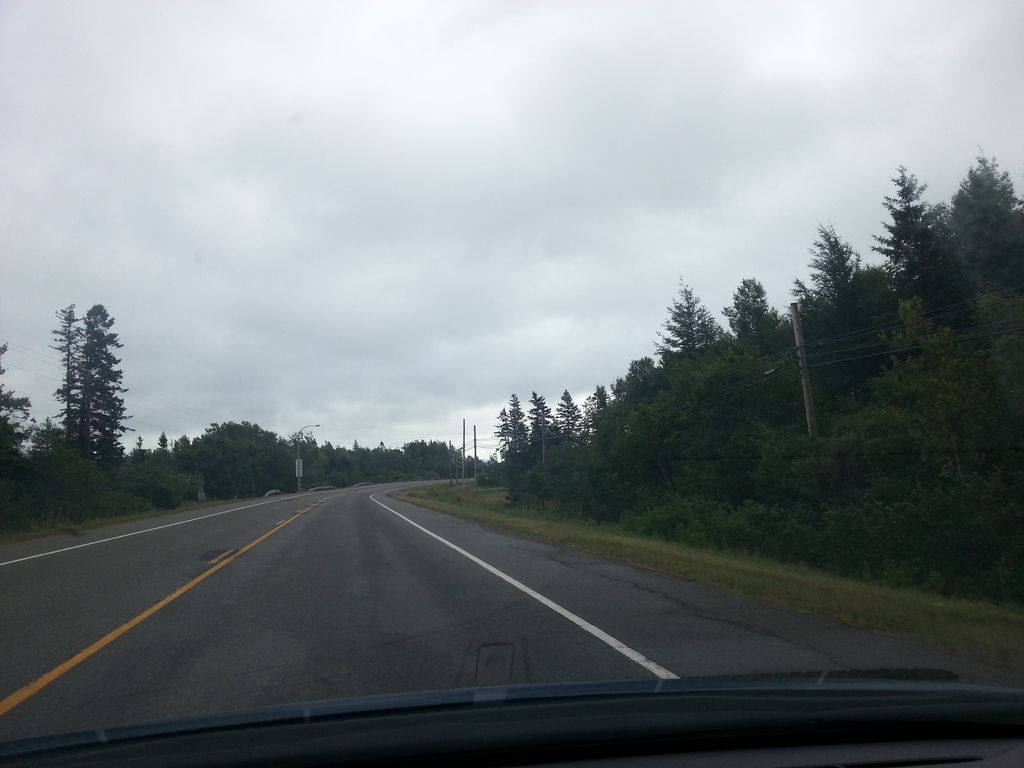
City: charlottetown